【题型】解答题　【知识点】平面几何　【难度】easy
如图，在线段 $AB$ 上有一点 $C$，若 $AC:CB = CB:AB$，则称点 $C$ 为 $AB$ 的黄金分割点，现已知 $AB = 1$，点 $C$ 是线段 $AB$ 的黄金分割点 ($AC < BC$)，求 $BC$的长。

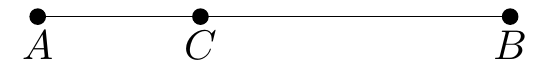
【解答】
解：$\because$ $C$ 为线段 $AB = 1$ 的黄金分割点，且 $AC < BC$，$BC$ 为较长线段，

$\therefore BC = \frac{\sqrt{5}-1}{2} AB = 1 \times \frac{\sqrt{5}-1}{2} = \frac{\sqrt{5}-1}{2}$。